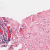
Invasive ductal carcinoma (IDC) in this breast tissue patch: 0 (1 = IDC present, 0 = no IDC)